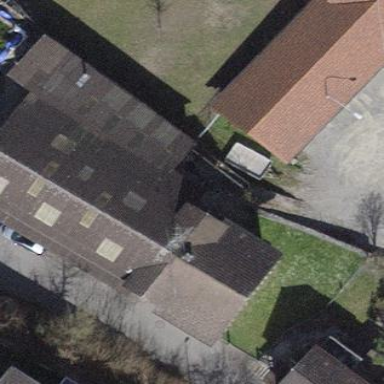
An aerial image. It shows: Building with gabled roof.